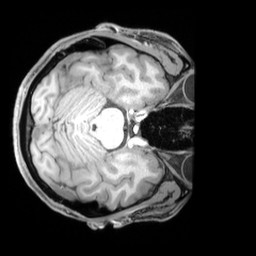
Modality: T1w
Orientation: axial
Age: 23
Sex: male
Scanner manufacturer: siemens
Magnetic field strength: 3 T
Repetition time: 1.97 s
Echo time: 0.00206 s